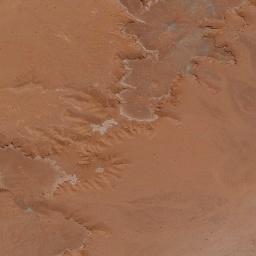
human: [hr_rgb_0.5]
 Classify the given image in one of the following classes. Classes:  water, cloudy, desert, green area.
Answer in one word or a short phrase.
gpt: desert